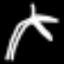
Label: palm tree